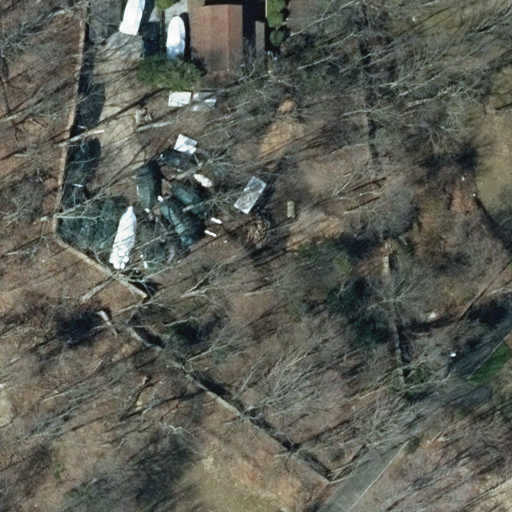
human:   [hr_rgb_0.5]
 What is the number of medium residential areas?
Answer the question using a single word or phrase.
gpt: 0

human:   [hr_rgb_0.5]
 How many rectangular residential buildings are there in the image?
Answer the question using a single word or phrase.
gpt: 0

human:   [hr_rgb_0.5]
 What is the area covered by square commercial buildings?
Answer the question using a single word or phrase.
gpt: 0m2

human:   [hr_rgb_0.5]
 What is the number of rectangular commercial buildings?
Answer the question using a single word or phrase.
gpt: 0

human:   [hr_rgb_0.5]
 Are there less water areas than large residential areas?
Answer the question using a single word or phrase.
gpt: yes

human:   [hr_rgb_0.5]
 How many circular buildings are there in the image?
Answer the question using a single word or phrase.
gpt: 0

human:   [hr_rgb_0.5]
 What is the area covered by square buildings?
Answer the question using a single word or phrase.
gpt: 0m2

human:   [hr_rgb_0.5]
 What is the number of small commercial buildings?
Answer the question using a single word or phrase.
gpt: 0

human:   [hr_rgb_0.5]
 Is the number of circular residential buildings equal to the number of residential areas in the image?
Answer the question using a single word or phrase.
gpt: no

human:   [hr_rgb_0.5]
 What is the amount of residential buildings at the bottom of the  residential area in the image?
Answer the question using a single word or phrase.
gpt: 0

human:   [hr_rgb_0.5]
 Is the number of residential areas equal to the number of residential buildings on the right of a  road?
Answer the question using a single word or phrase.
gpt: no

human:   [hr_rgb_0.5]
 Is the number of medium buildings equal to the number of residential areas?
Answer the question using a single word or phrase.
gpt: yes

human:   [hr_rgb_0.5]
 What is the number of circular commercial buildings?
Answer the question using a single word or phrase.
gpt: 0

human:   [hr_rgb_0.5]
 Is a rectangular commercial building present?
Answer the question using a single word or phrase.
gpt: no

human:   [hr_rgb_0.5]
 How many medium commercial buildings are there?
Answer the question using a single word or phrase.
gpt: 0

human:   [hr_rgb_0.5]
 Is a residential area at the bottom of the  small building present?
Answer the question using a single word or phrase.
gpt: yes

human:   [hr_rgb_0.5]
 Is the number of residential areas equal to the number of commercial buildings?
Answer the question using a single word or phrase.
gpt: no

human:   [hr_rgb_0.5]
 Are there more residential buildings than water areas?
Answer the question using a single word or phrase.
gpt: yes

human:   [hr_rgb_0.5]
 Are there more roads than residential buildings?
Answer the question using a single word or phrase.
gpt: no

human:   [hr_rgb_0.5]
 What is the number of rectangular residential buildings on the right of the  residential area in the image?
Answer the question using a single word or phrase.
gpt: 0

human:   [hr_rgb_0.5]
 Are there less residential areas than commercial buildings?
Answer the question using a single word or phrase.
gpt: no

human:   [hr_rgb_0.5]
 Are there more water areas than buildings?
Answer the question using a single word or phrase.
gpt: no

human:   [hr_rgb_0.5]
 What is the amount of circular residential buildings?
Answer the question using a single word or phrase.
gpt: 0

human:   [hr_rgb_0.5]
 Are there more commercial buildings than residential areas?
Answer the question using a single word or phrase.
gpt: no

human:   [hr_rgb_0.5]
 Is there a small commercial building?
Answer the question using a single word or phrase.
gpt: no

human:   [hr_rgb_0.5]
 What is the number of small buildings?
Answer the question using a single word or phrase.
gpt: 1

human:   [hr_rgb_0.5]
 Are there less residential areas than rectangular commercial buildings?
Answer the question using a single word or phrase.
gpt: no

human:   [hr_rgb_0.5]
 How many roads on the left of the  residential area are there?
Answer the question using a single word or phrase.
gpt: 0

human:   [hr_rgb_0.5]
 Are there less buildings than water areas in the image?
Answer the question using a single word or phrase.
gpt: no

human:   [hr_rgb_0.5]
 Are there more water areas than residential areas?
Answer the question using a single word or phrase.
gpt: no

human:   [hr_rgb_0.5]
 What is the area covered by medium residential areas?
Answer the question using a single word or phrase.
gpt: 0m2

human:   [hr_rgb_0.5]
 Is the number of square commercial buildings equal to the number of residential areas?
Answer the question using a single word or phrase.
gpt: no

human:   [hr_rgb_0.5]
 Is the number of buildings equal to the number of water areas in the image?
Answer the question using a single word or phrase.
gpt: no

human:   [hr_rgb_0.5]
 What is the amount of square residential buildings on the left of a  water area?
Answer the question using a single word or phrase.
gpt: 0

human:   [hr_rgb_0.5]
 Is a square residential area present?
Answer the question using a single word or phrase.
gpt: no

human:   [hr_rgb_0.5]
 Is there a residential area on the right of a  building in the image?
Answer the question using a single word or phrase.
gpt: no